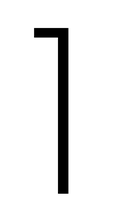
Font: Poppins-ExtraLight